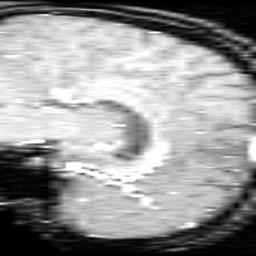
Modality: inplaneT1
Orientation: sagittal
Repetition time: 0.2 s
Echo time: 0.0036 s